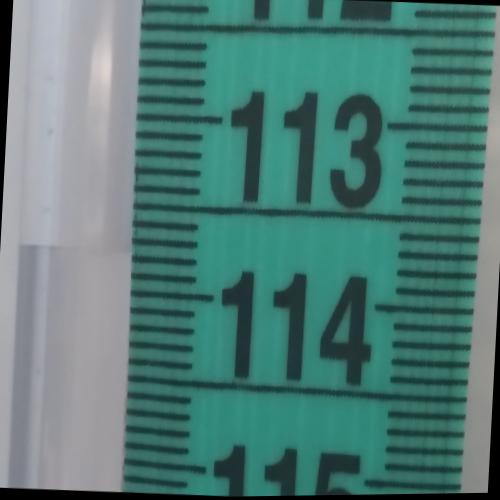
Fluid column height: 113.8 cm